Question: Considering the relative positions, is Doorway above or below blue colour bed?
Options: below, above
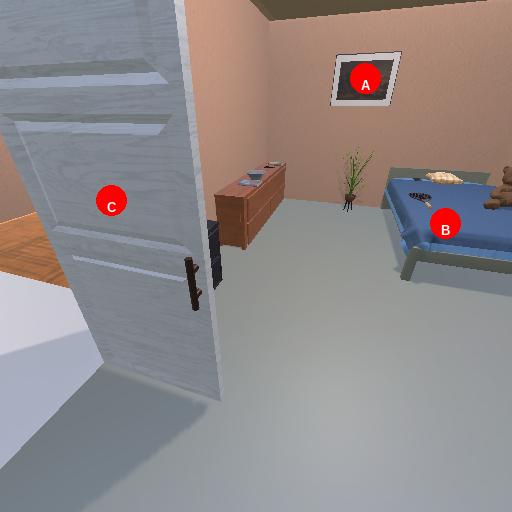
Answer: below